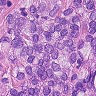
Metastatic tissue present: yes